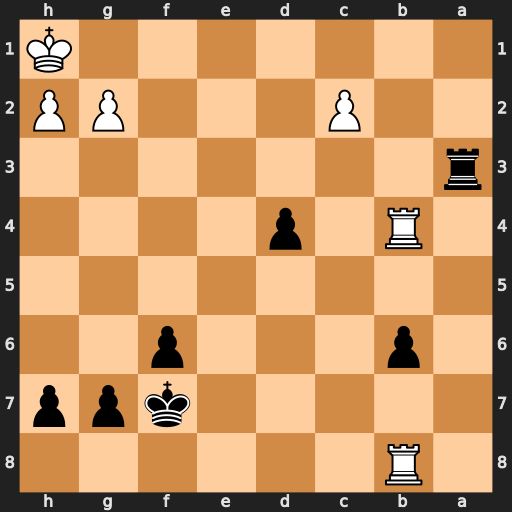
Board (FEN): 1R6/5kpp/1p3p2/8/1R1p4/r7/2P3PP/7K
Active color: b
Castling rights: -
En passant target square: -
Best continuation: Ra1+ Rb1 Rxb1#